I will show an image sequence of human cooking. I have annotated the images with numbered circles. Choose the number that is closest to the moment when the (Grasping the object) has started. You are a five-time world champion in this game. Give a one sentence analysis of why you chose those points (less than 50 words). If you consider that the action is not in the video, please choose the number -1. Provide your answer at the end in a json file of this format: {"points": []}
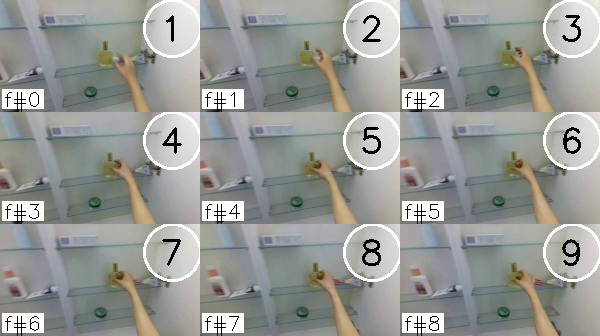
Frame 5 shows the clearest moment of hand-object contact.
{"points": [5]}